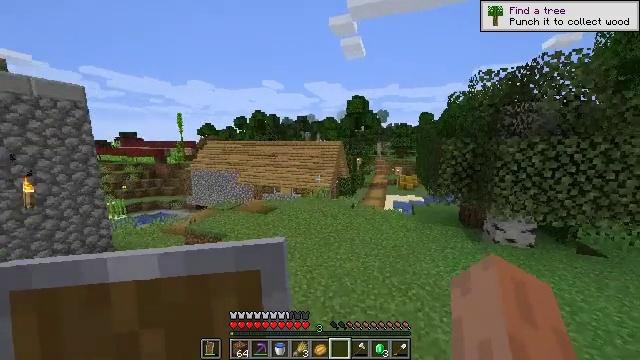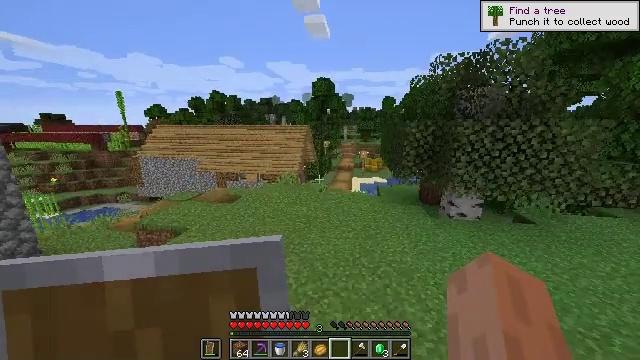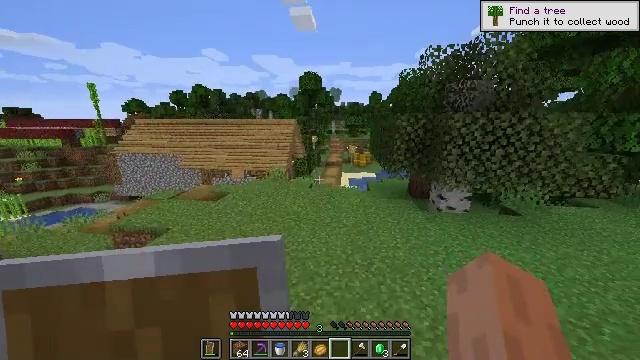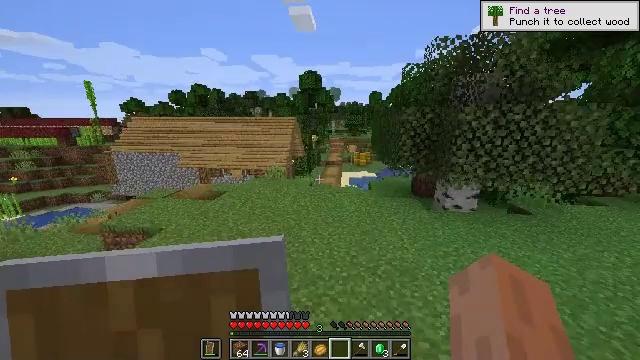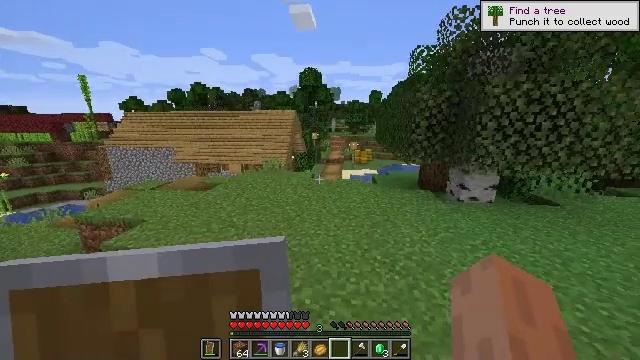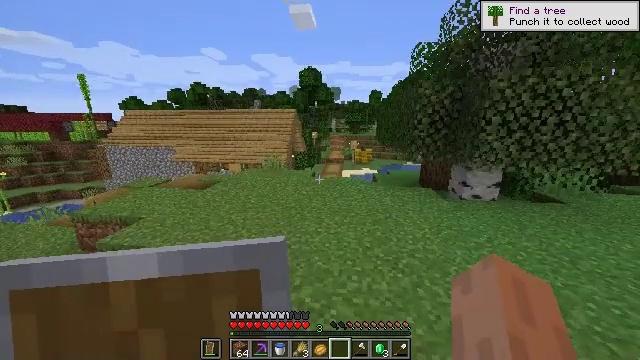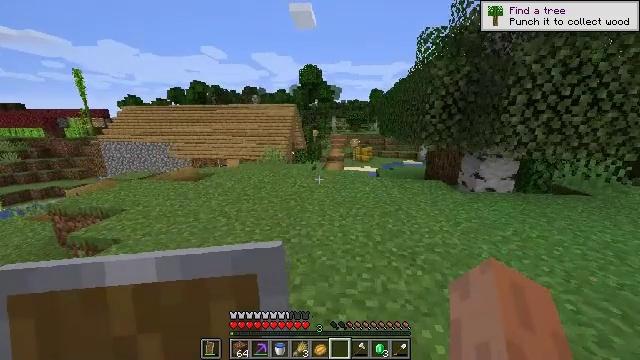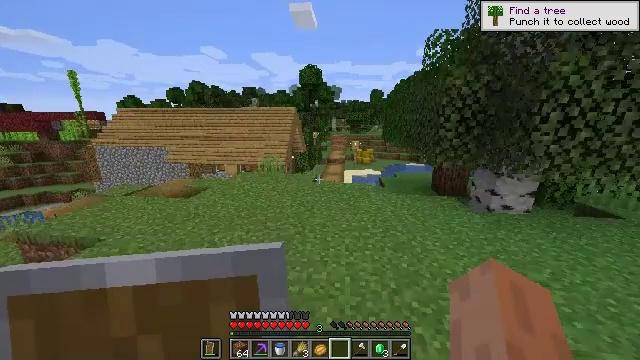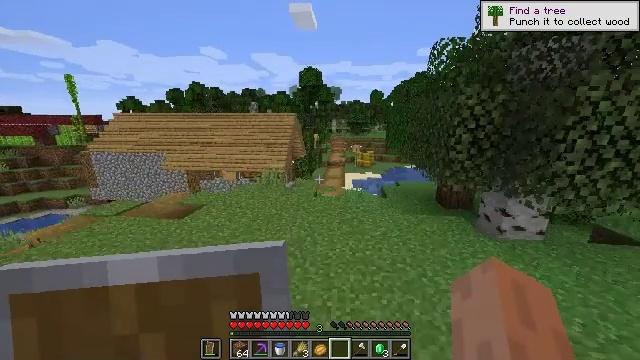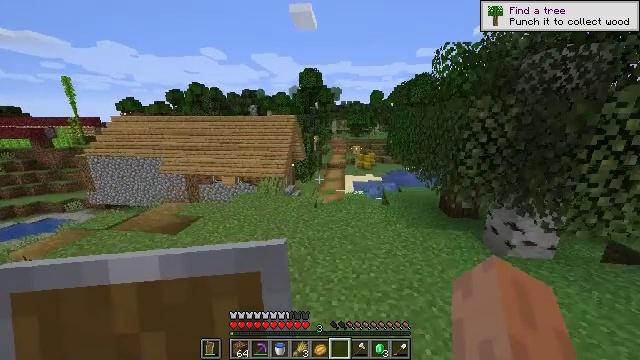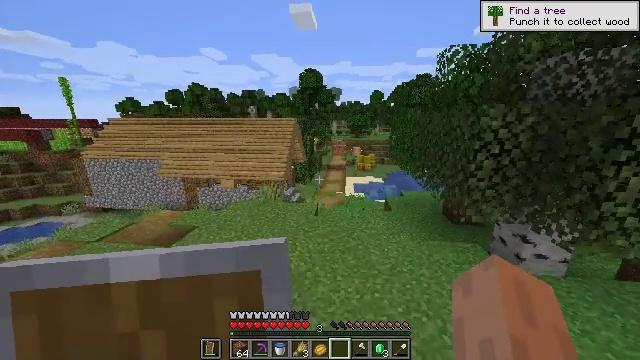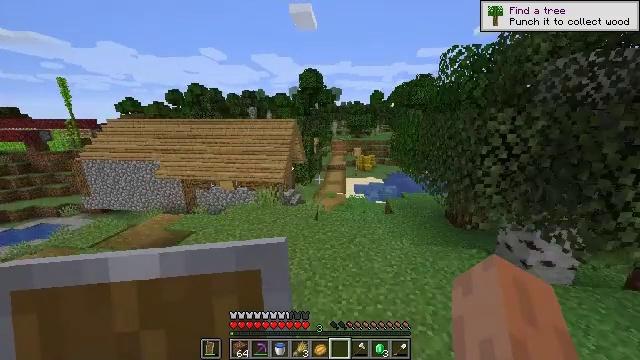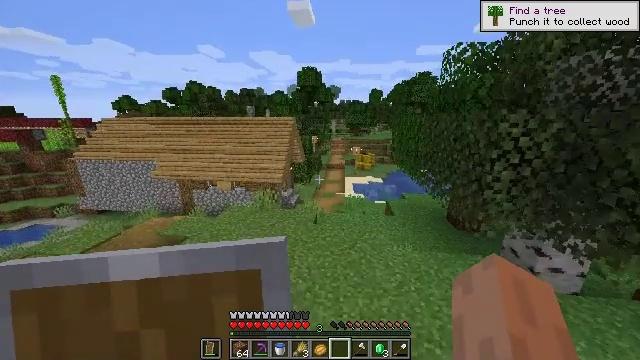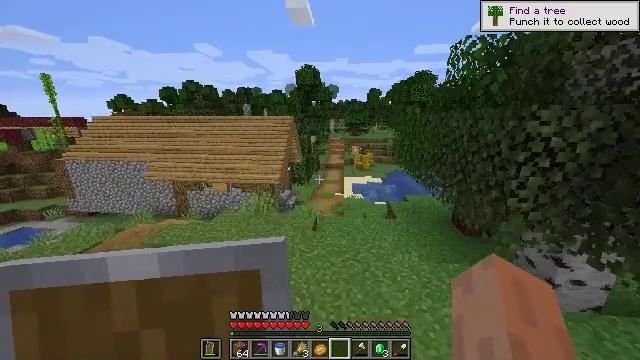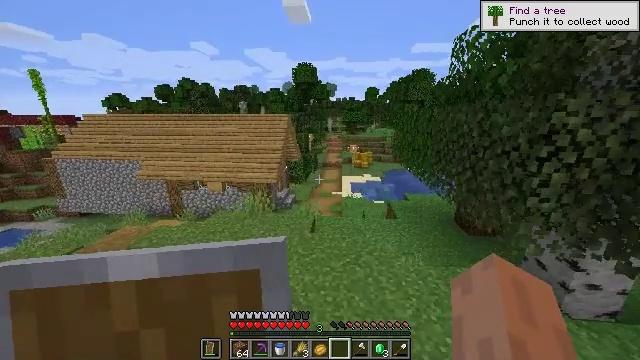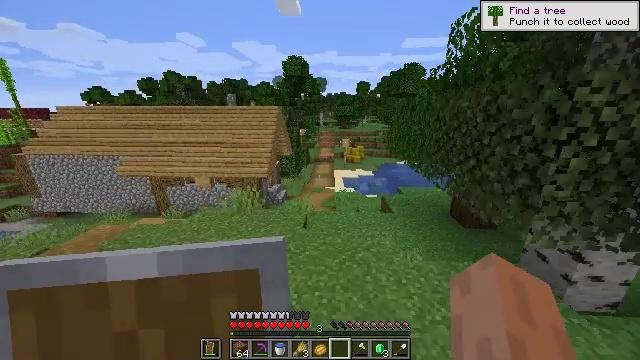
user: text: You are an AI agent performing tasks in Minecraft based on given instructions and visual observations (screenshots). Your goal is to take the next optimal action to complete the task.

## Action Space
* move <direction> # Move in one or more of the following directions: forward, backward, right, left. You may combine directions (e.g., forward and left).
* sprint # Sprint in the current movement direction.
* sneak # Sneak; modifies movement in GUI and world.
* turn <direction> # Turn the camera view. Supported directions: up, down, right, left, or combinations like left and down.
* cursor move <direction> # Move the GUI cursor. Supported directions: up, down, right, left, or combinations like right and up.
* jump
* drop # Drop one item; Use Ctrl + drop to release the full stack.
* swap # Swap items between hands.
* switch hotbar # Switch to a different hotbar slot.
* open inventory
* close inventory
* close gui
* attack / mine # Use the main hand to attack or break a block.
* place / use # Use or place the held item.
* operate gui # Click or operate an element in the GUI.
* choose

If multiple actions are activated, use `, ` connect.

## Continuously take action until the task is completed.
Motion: motion action
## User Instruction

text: Mine a hay block from the field.
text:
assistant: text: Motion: move forward, turn right and down, jump
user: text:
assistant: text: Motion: move forward, turn right and down, jump
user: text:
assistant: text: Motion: move forward, jump
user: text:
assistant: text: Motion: move forward, jump
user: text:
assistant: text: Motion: move forward, jump
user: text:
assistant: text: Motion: move forward, jump
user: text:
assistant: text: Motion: move forward, jump
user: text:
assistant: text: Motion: move forward, jump
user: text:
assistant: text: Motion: move forward, jump
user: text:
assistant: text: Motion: move forward, jump
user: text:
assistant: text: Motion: move forward, jump
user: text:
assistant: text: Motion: move forward, jump
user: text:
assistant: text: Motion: move forward, jump
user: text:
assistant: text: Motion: move forward, jump
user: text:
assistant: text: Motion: move forward, turn right and down, jump
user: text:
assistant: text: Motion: move forward, turn right and down, jump
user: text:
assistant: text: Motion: move forward, turn right and down, jump
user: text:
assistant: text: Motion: move forward, turn right and down, jump
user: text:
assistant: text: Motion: move forward, turn right and down, jump
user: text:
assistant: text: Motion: move forward, jump
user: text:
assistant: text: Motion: move forward, jump
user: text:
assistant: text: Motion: move forward, jump
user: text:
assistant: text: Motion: move forward, jump
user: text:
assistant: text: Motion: move forward, turn right, jump
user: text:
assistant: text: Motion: move forward, jump
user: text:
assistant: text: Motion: move forward
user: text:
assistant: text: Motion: move forward
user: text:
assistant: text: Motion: move forward
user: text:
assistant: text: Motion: move forward
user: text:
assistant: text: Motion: move forward